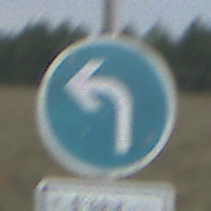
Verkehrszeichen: VorgeschriebeneFahrtrichtungLinks
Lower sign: SonstigeFahrzeugePersonengruppenFrei4
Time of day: Night
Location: Outdoor (Nature)
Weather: Overcast
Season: NotSpecified
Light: Artificial